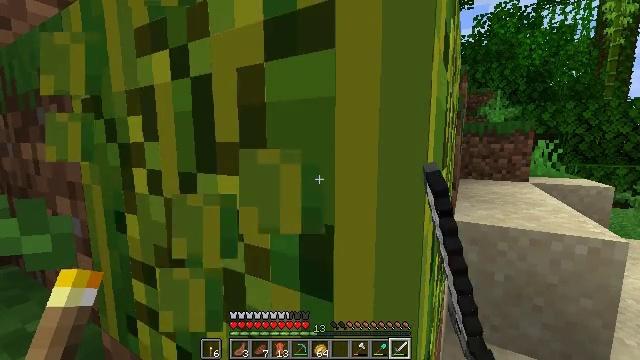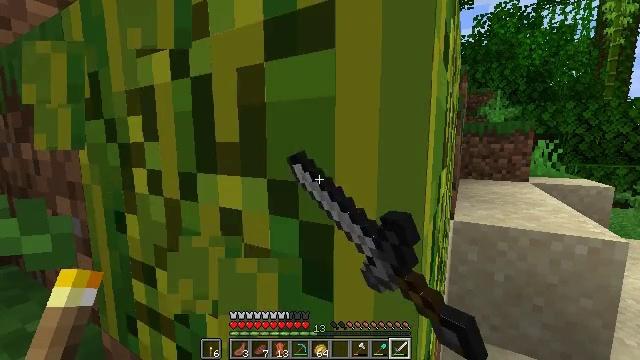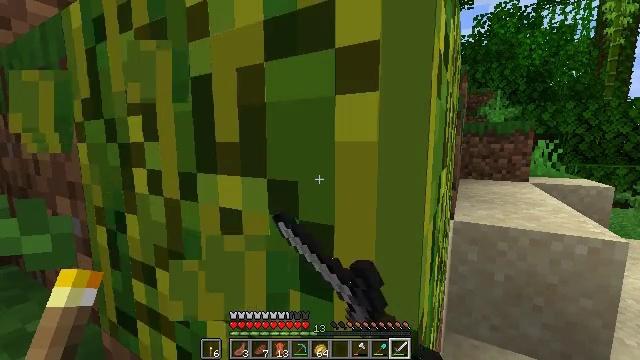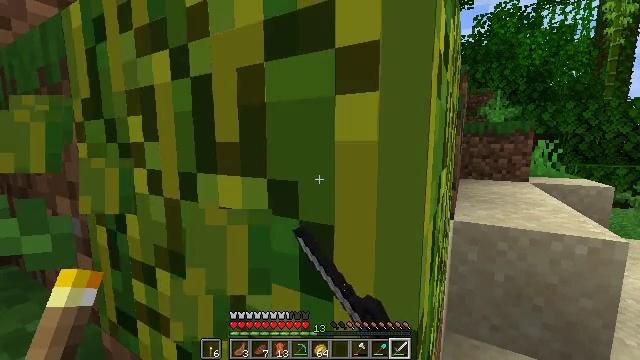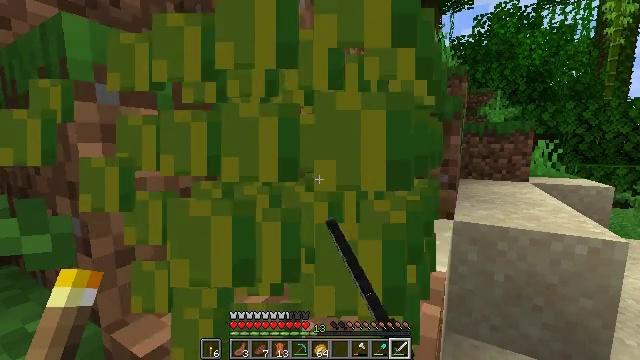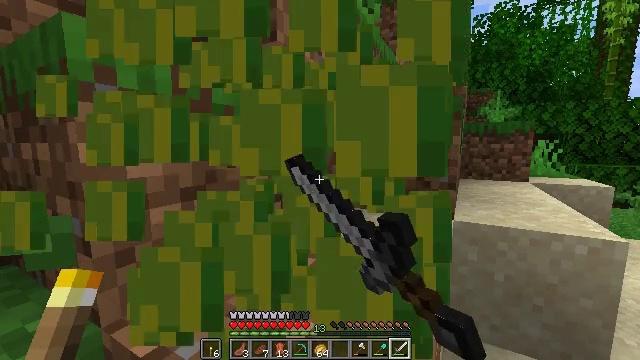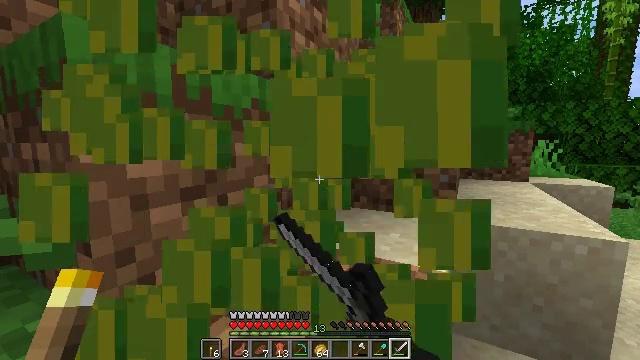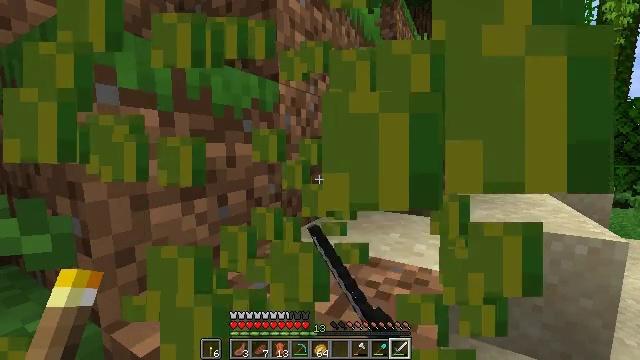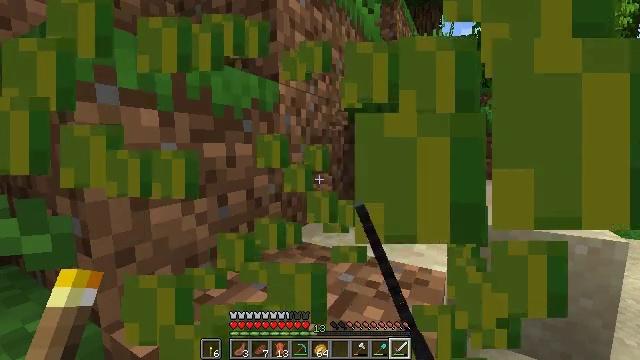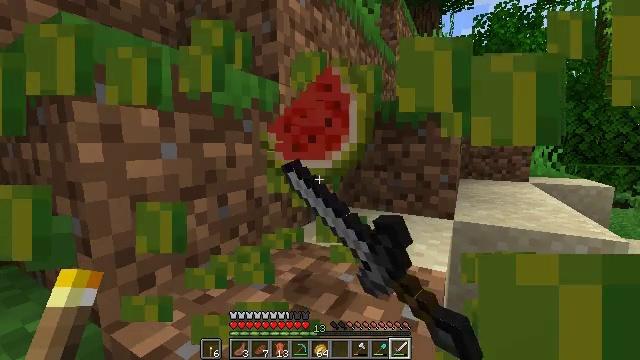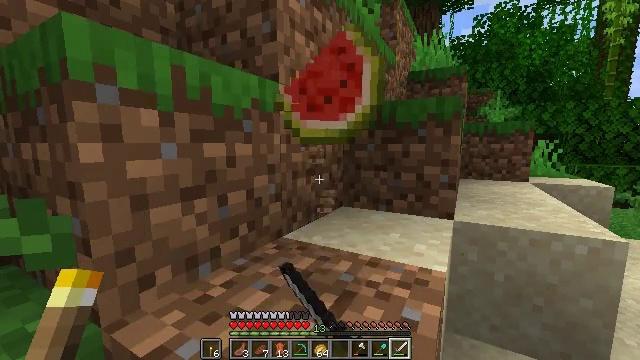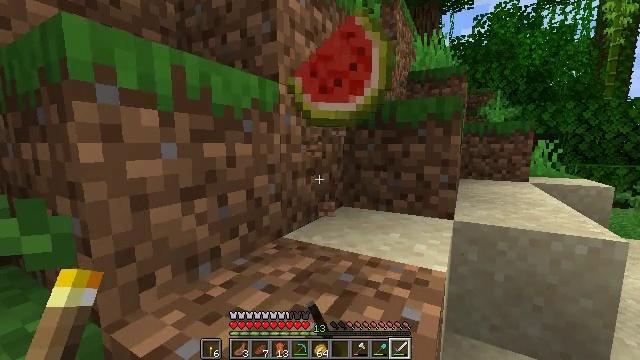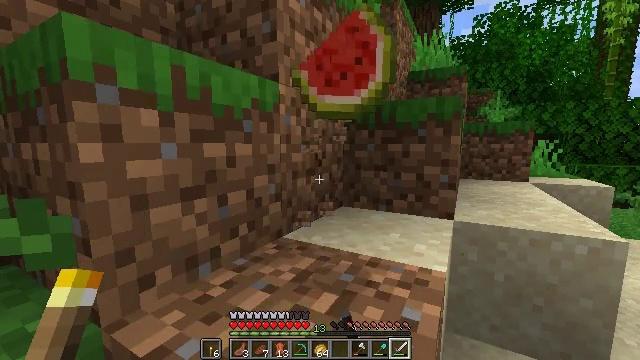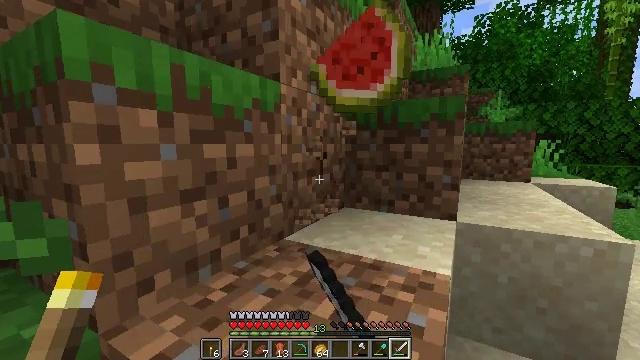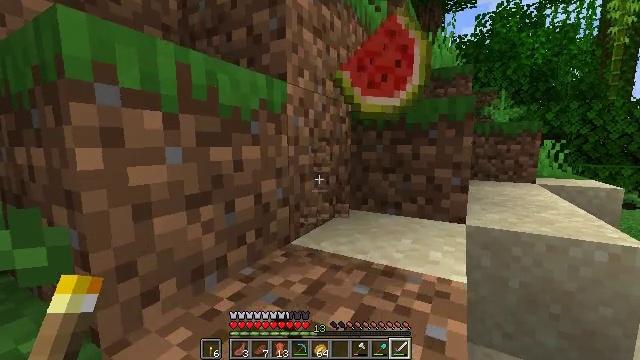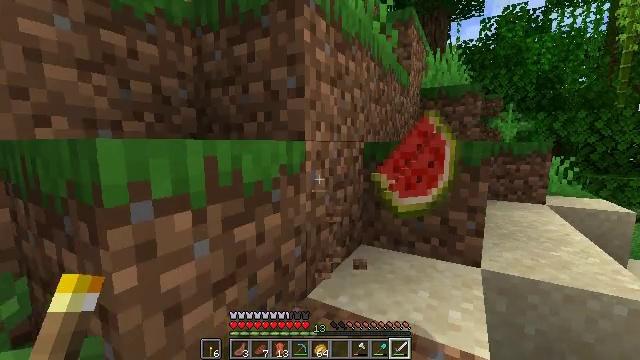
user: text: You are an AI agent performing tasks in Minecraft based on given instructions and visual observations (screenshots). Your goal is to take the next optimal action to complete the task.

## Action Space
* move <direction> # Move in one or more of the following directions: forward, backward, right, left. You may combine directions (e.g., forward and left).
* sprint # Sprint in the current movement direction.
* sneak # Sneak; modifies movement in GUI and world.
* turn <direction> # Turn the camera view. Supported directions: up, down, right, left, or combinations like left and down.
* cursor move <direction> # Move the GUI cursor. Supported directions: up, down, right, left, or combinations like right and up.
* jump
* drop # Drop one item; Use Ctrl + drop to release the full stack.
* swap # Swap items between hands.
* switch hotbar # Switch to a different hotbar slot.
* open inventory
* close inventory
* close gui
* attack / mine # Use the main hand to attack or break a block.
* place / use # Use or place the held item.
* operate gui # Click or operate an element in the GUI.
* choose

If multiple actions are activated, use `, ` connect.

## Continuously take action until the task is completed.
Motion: motion action
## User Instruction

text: Attack the melon to collect it.
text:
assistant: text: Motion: attack / mine
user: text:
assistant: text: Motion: attack / mine
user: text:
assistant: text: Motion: attack / mine
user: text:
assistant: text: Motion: attack / mine
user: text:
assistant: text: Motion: attack / mine
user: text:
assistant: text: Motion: attack / mine
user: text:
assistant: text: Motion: attack / mine
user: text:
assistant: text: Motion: attack / mine
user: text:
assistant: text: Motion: attack / mine
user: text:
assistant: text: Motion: attack / mine
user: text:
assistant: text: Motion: attack / mine
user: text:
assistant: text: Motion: attack / mine
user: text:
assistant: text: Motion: move forward, attack / mine
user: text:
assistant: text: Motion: move forward
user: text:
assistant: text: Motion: move forward, jump
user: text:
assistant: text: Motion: move forward, jump
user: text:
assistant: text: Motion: move forward, jump
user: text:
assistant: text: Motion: move forward, jump
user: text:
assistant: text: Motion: move forward, turn down, jump
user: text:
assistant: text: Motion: move forward, turn left and down
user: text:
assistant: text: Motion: move forward, turn left and down
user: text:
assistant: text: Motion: turn left and down
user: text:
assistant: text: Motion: turn left and down
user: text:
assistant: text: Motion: turn left and down
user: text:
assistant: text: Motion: turn left
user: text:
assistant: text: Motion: turn left
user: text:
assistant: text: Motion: turn left
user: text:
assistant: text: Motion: turn left
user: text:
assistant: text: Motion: no_op
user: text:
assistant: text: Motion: no_op